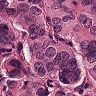
Metastatic tissue present: yes